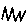
Label: zigzag